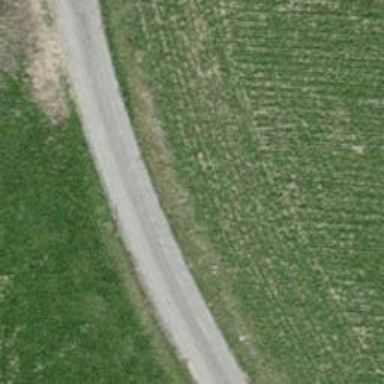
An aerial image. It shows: Paved track with grade 2 track type.